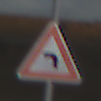
Verkehrszeichen: KurveLinks
Umgebung: Outdoor, RoadRail
Tageszeit: SunriseSunset
Wetter: PartlyCloudy
Licht: Natural
Jahreszeit: NotSpecified
Kontrast: LowContrast